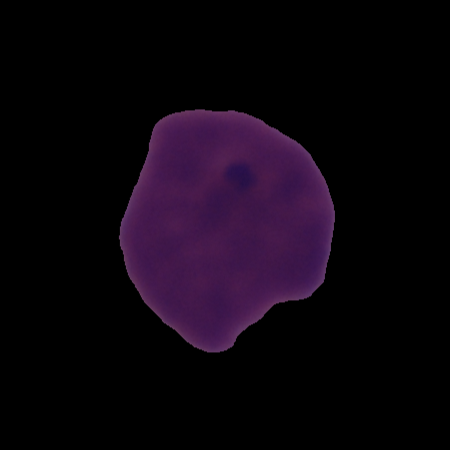
Label: cancer